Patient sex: M
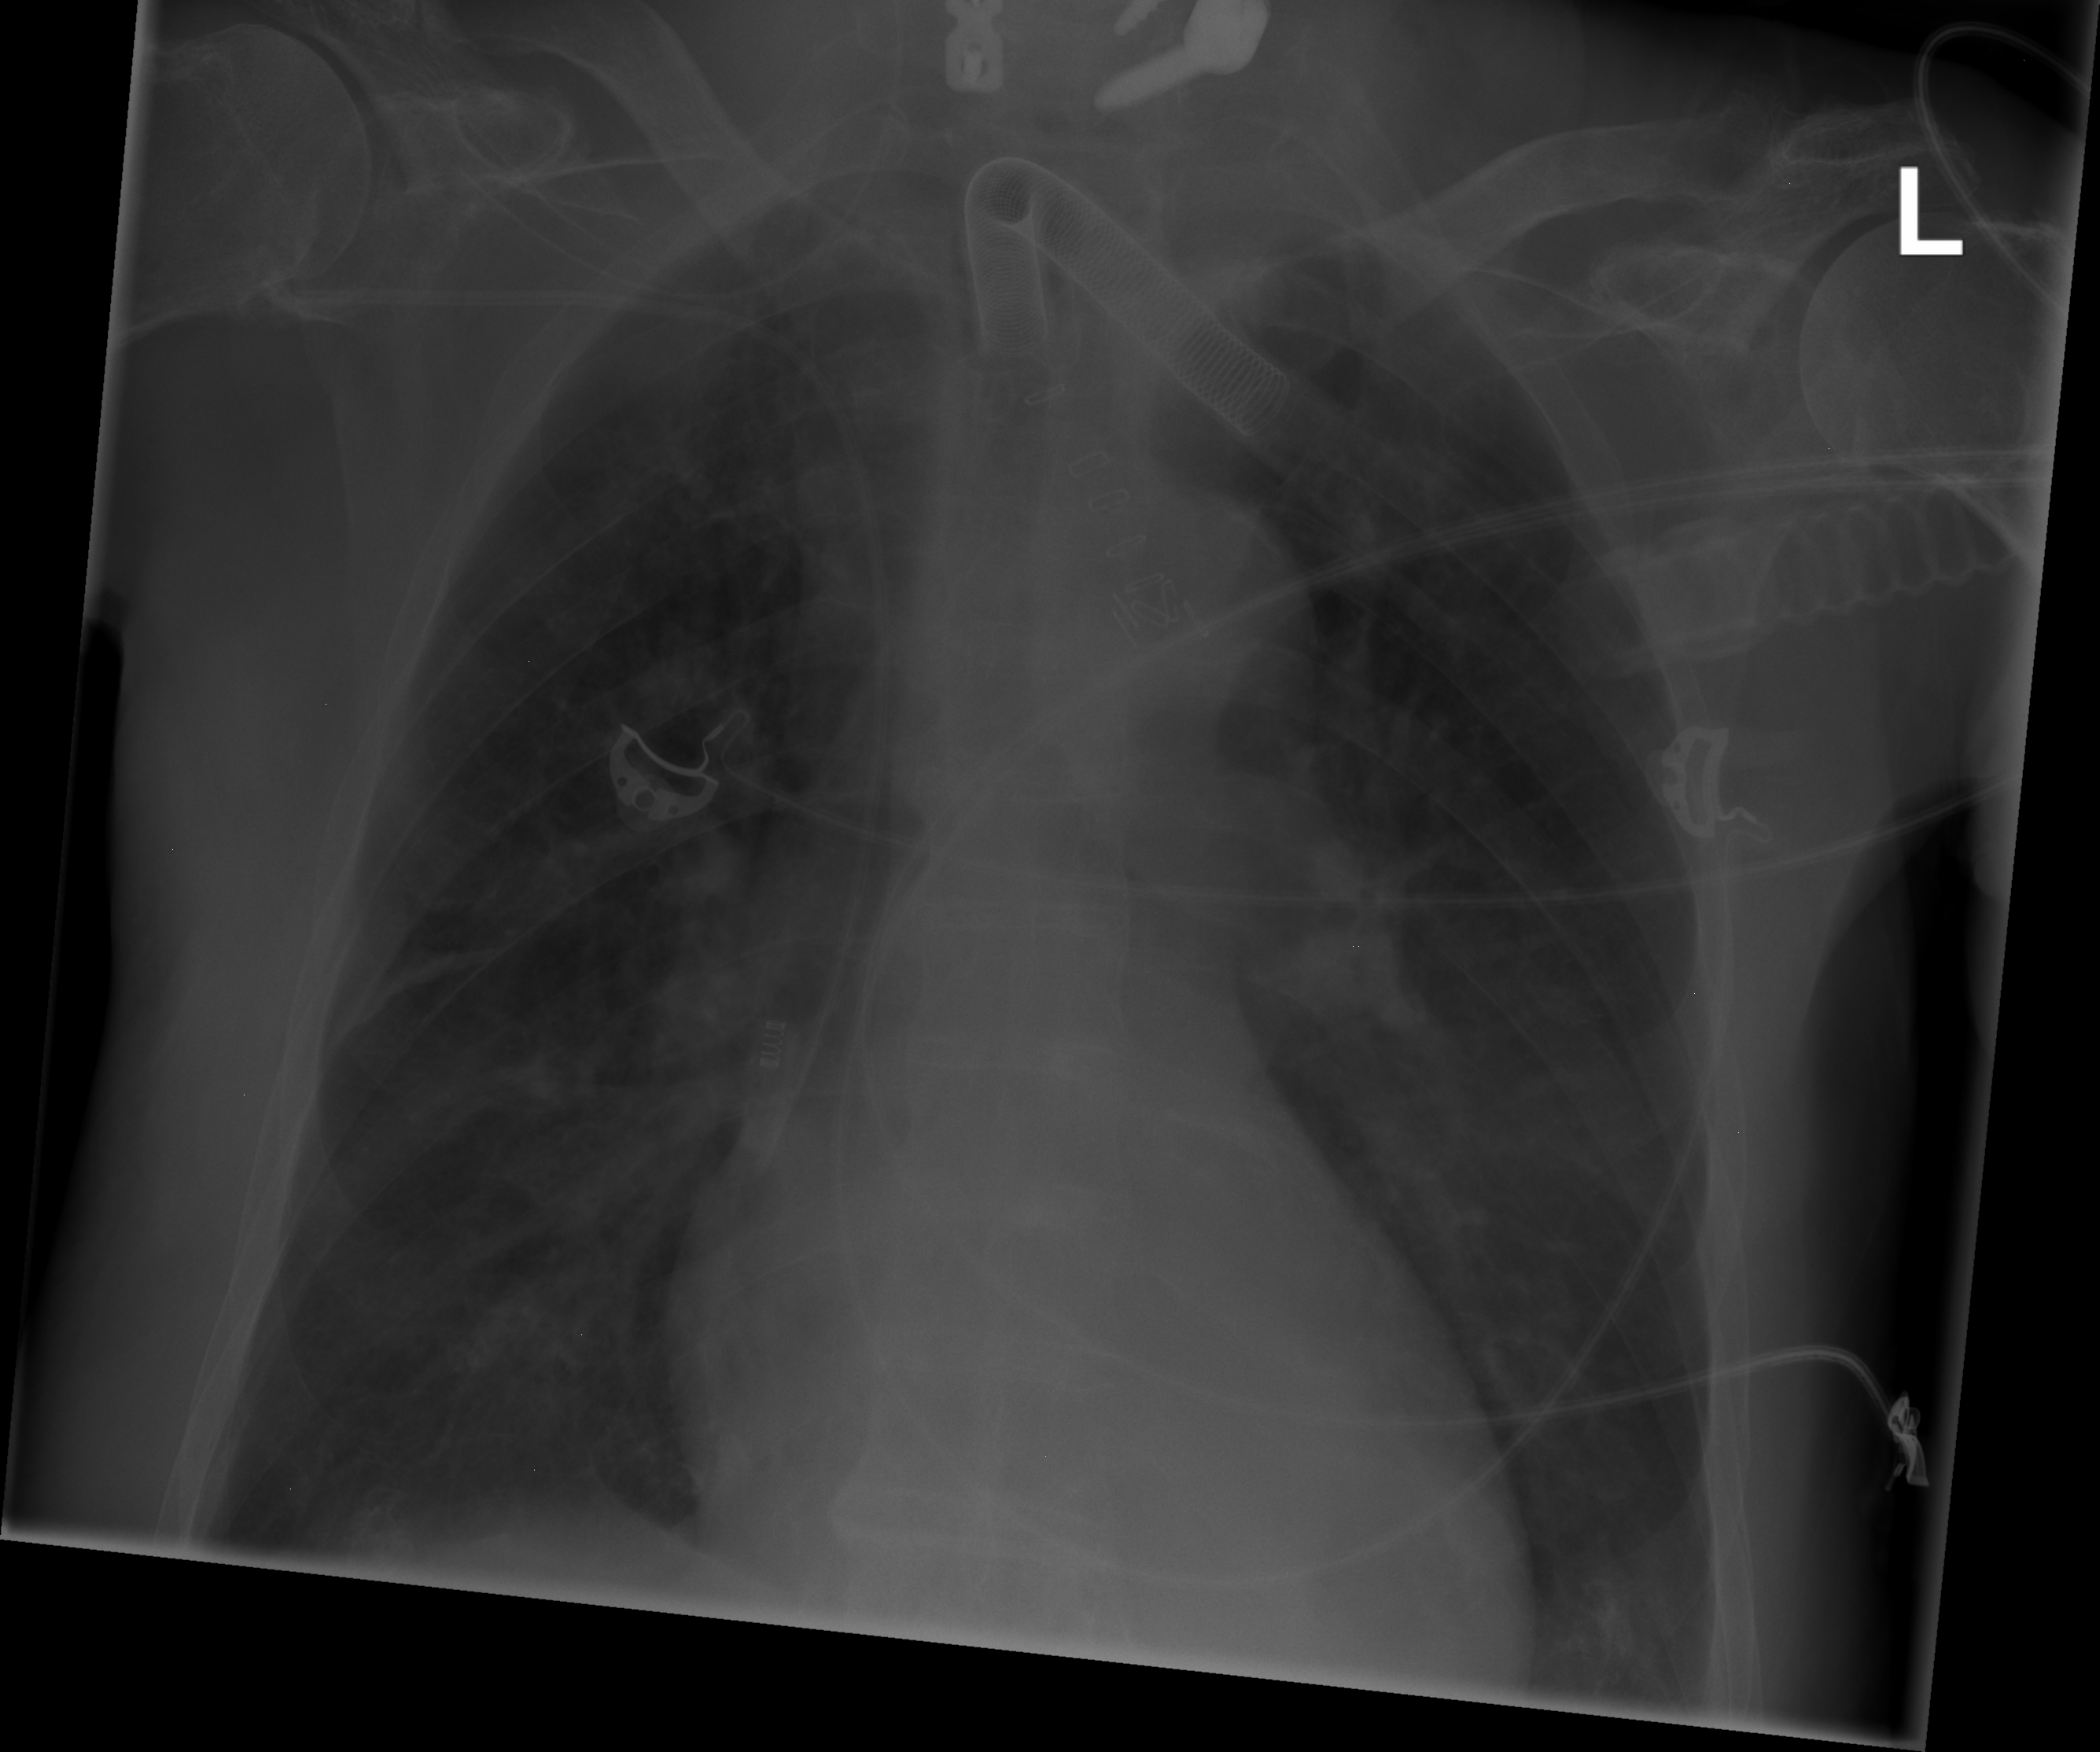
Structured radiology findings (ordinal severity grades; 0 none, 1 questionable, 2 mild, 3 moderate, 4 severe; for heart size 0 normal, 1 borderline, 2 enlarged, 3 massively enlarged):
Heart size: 0
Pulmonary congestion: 2
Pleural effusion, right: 0
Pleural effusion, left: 0
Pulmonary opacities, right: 2
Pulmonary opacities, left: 2
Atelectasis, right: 2
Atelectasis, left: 0